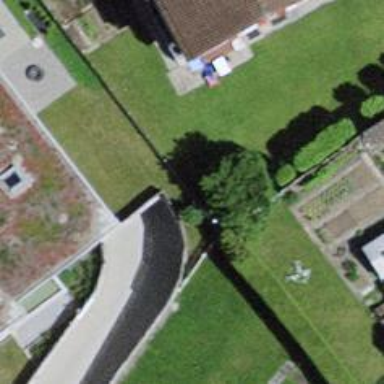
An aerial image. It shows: Hedge acting as barrier.